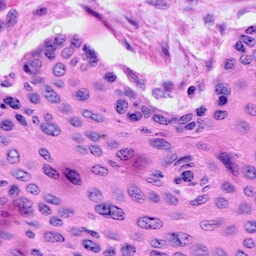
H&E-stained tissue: Cervix